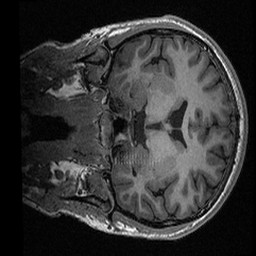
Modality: T1w
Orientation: coronal
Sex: male
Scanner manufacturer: ge
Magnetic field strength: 3 T
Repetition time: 0.0064 s
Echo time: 0.00281 s